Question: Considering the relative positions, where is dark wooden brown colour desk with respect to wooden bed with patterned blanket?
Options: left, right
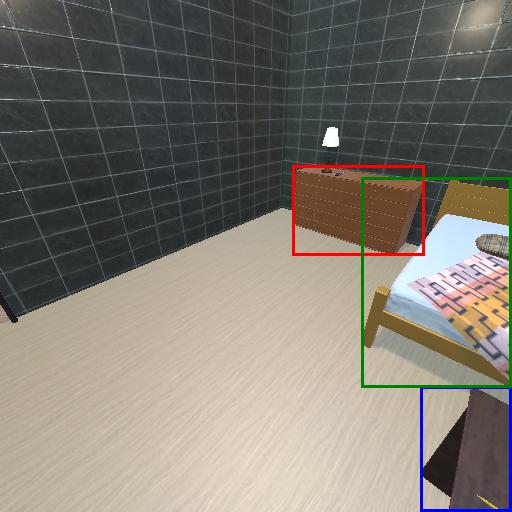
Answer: left